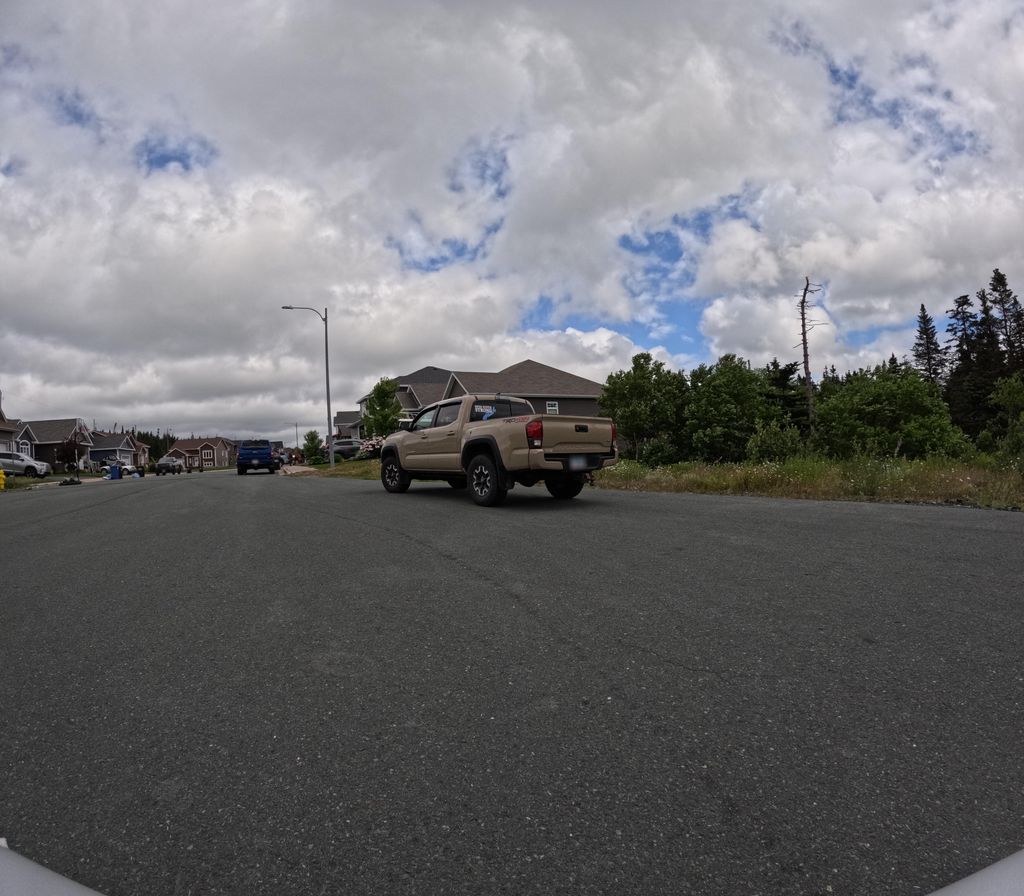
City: st_johns